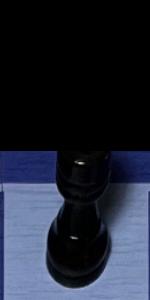
Label: Rook_Black